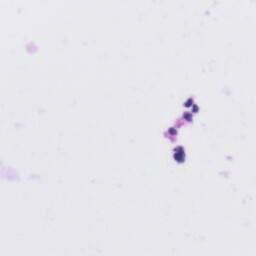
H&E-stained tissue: Tonsil